Question: I have latest cygwin with g++ 4.5 installed, under windows xp. The compiler was working well, but got broken somehow in the meantime (resetting env vars by rebooting?). I have a short test program (called 'cxx.cpp')
'''
#include<iostream>
int main(void){
for(int i=0; i<3; i++) std::cerr<<i<<std::endl;
}
'''
and I run
'''
$ g++ cxx.cpp # no output, jsut exits
$ echo $?
1
'''
Then trying
'''
$ strace -ff g++-4 cxx.cpp
... lots of output ...
18 151816 [main] g++-4 2804 build_env: env count 4, bytes 275
37 151853 [main] g++-4 2804 build_env: envp 0x61274708, envc 47
428 152281 [main] g++-4 2804 child_info::child_info: subproc_ready 0x6CC
1399 153680 [main] g++-4 2804 child_info_spawn::worker: pid 2804, prog_arg /usr/lib/gcc/i686-pc-cygwin/4.5.3/cc1plus.exe, cmd line C:\cygwin\lib\gcc\i686-pc-cygwin.5.3\cc1plus.exe -quiet -D__CYGWIN32__ -D__CYGWIN__ -Dunix -D__unix__ -D__unix -idirafter /usr/lib/gcc/i686-pc-cygwin/4.5.3/../../../../include/w32api -idirafter /usr/lib/gcc/i686-pc-cygwin/4.5.3/../../../../i686-pc-cygwin/lib/../../include/w32api cxx.cpp -quiet -dumpbase cxx.cpp -mtune=generic -march=i686 -auxbase cxx -o /tmp/ccr4l3sS.s)
28 153708 [main] g++-4 2804! child_info_spawn::worker: new process name \?\C:\cygwin\lib\gcc\i686-pc-cygwin.5.3\cc1plus.exe
19 153727 [main] g++-4 2804! child_info_spawn::worker: spawned windows pid 2816
17 153744 [main] g++-4 2804! child_info::sync: n 2, waiting for subproc_ready(0x6CC) and child process(0x670)
--- Process 2816, exception C0000139 at 7C96671E
--- Process 2816, exception C0000139 at 7C96671E
6683 160427 [main] g++-4 2804! child_info::sync: pid 2816, WFMO returned 1, exit_code 0xC0000139, res 0
461 160888 [main] g++-4 2804! child_info::proc_retry: exit_code 0xC0000139
'''
I see 'cc1plus' has a trouble. I use what child_info_spawn::worker reveals to call myself
'''
$ /lib/gcc/i686-pc-cygwin/4.5.3/cc1plus.exe -quiet -D__CYGWIN32__ -D__CYGWIN__ -Dunix -D__unix__ -D__unix -idir./../../include/w32api -idirafter /usr/lib/gcc/i686-pc-cygwin/4.5.3/../../../../i686-pc-cygwin/lib/../../includtune=generic -march=i686 -auxbase cxx -o /tmp/ccr4l3sS.s
$ echo $?
127
'''
Any suggestion how to analyze what is going wrong? What should I check? I am fairly new to cygwin.
Running 'cc1plus' under strace as
'''
strace -ff /lib/gcc/i686-pc-cygwin/4.5.3/cc1plus.exe -quiet -D__CYGWIN32__ -D__CYGWIN__ -Dunix -D__unix__ -D__unix -idir./../../include/w32api -idirafter /usr/lib/gcc/i686-pc-cygwin/4.5.3/../../../../i686-pc-cygwin/lib/../../includtune=generic -march=i686 -auxbase cxx -o /tmp/ccr4l3sS.s
'''
leads to a popup dialog saying "The procedure entry point __gxx_personality_v0 could not be located in the dynamic link library cygstdc++-6.dll":

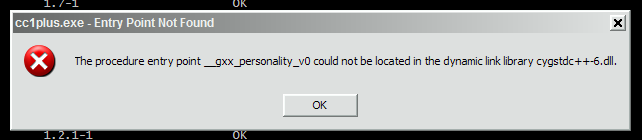
Answer: The problem with 'cygstdc++-6.dll' lead me to think that previous hand-installation of 'gcc-4.7' with '--program-suffix=-4.7' was the problem. Sure enough, according to <URL>, two versions of gcc cannot be installed in parallel even with different '--program-suffix', as it only applies to programs, not libs, and a different '--prefix' must be used as well.
According to <URL>, reinstalling a few base packages should fix the issue.